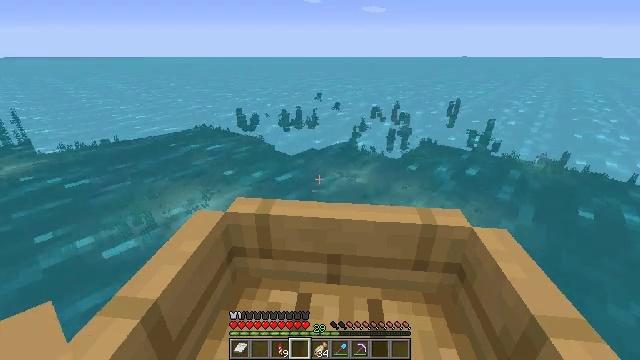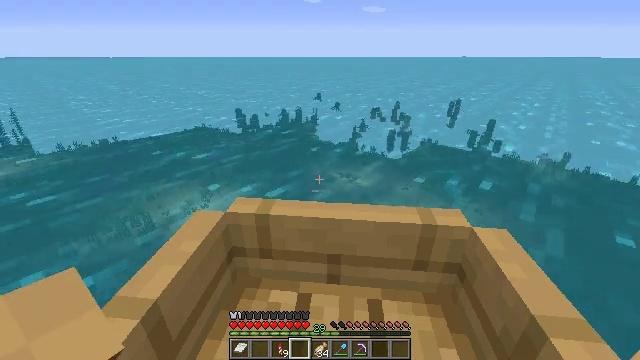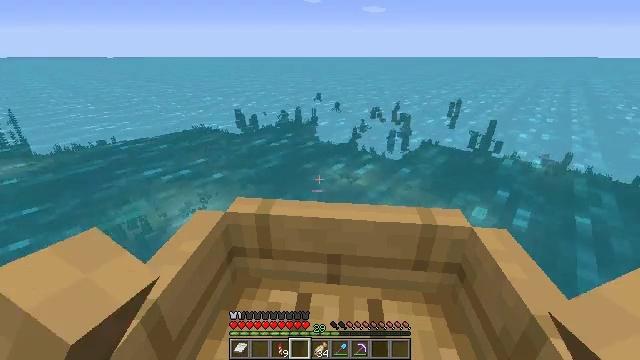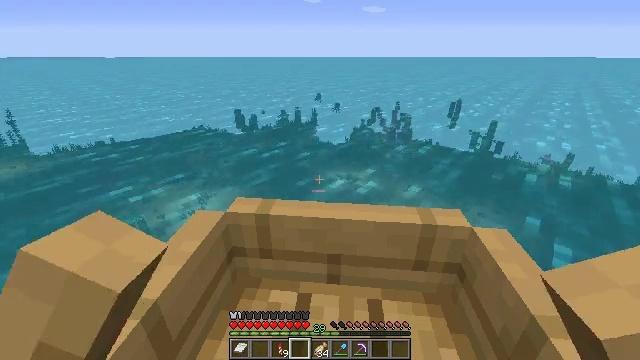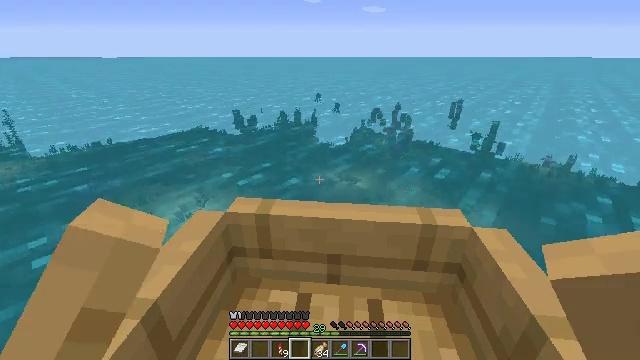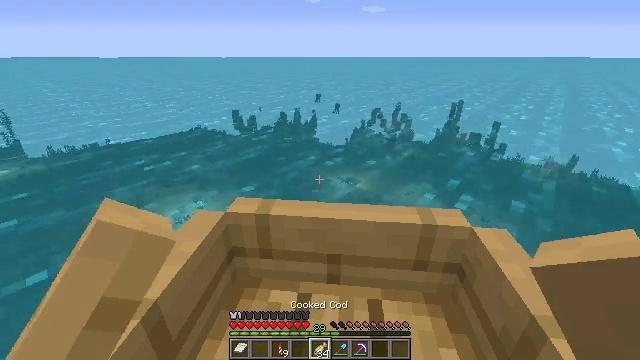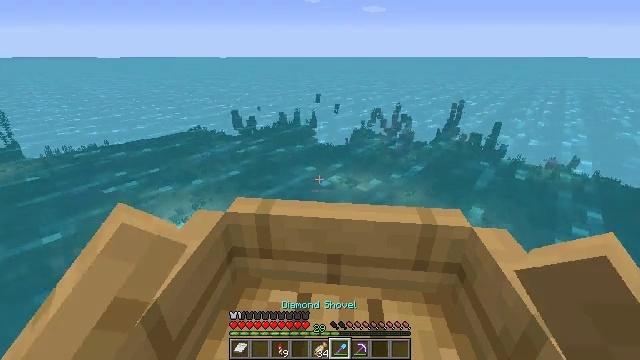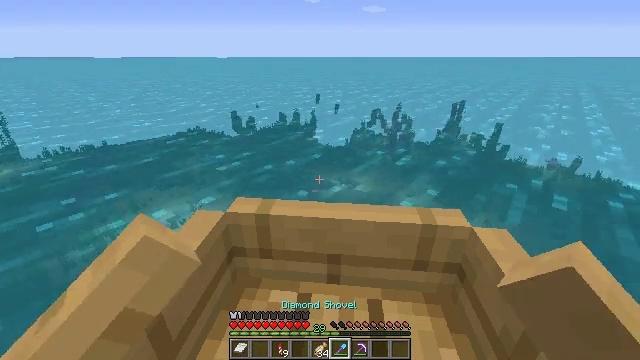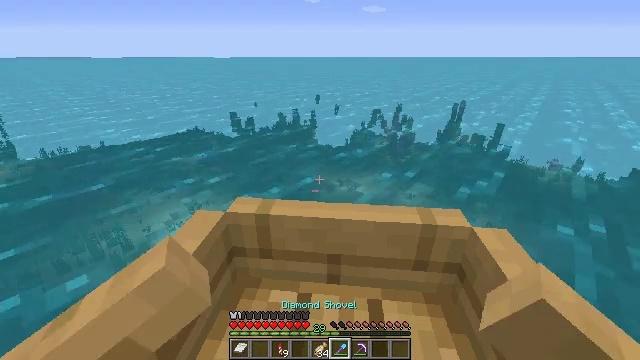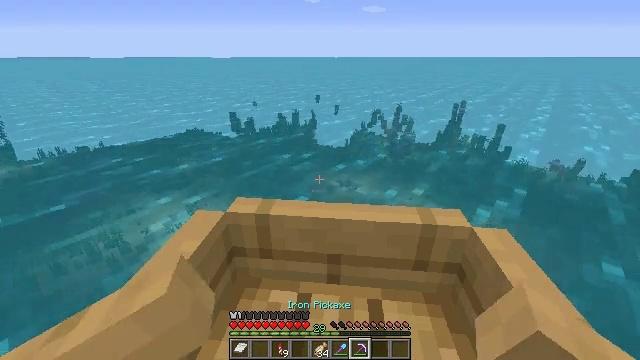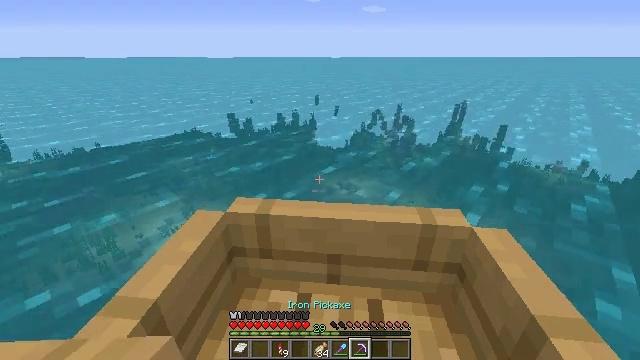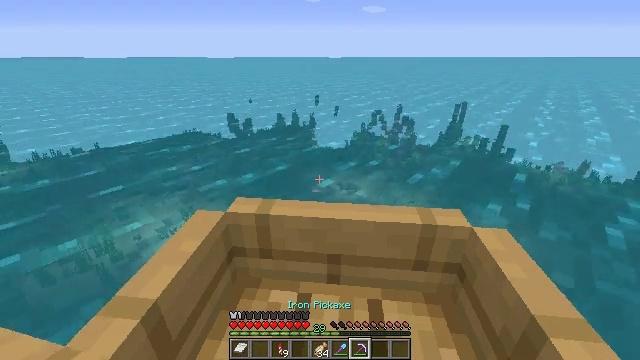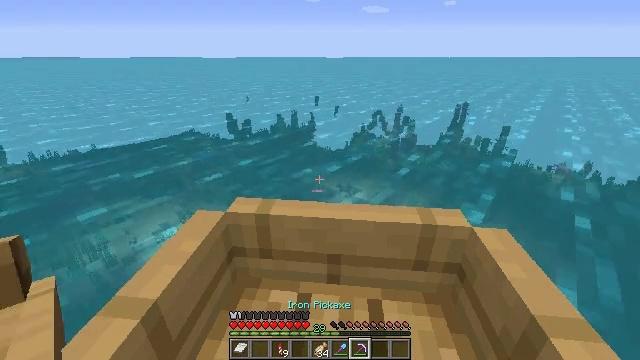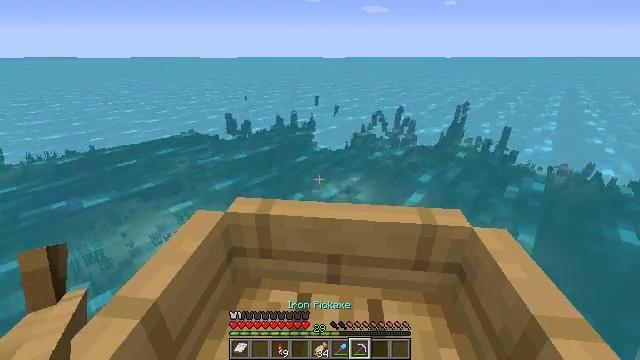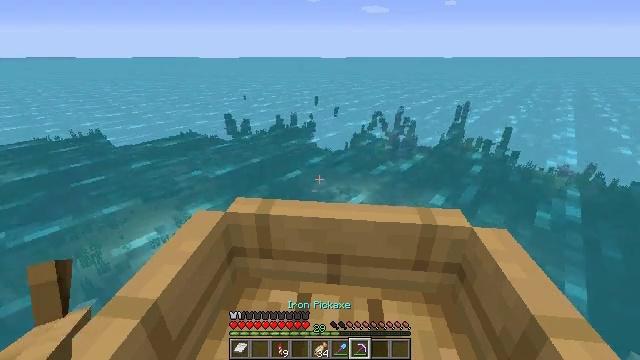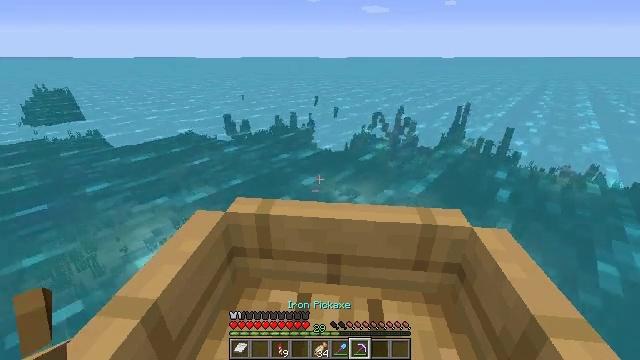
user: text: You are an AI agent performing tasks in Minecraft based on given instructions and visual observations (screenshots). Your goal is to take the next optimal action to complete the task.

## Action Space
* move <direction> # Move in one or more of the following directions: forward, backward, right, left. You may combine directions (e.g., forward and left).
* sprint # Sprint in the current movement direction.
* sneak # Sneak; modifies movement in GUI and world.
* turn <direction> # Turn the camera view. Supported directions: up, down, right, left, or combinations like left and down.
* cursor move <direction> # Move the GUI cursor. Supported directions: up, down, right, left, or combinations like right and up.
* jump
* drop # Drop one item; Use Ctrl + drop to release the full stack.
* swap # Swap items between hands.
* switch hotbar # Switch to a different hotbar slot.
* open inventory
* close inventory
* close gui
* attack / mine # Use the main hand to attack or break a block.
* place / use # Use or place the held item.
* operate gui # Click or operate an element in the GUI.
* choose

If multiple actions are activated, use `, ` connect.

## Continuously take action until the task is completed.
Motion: motion action
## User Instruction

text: Collect the bubble coral wall fan for decorative purposes.
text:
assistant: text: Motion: move forward
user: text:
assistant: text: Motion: move forward
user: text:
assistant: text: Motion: move forward
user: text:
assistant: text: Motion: move forward
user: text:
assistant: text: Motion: move forward
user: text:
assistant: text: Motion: move forward
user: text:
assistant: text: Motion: move forward
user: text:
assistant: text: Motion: move forward
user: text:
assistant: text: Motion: move forward
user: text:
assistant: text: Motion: move forward
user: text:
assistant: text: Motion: move forward
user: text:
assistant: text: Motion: move forward
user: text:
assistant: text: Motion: move forward
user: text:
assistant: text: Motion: move forward
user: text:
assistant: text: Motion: move forward
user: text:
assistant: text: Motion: move forward
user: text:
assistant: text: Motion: move forward
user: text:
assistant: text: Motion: move forward
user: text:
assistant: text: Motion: move forward
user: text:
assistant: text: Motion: move forward
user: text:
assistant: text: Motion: move forward
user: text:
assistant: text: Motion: move forward
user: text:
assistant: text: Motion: move forward
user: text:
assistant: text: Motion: move forward
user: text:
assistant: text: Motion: move forward
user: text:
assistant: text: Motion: move forward
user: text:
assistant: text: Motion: move forward
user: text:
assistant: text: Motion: move forward
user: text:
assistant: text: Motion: move forward
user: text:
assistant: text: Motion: move forward